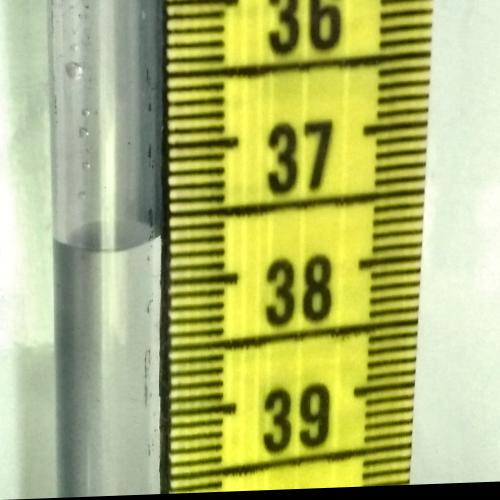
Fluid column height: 37.7 cm